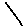
Label: line